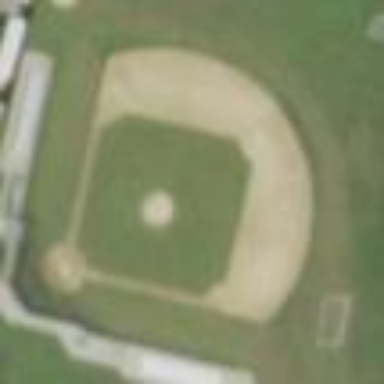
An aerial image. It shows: Baseball pitch for leisure land.